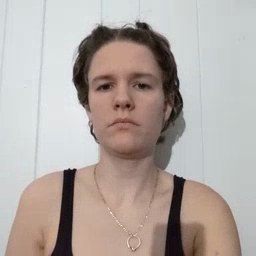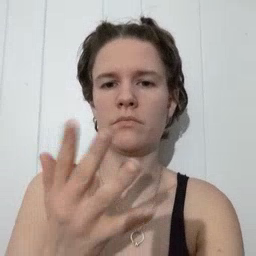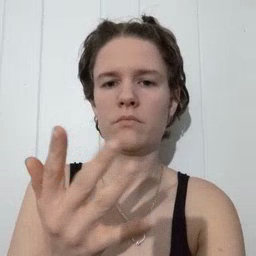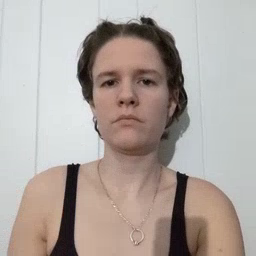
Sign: finger